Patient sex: M
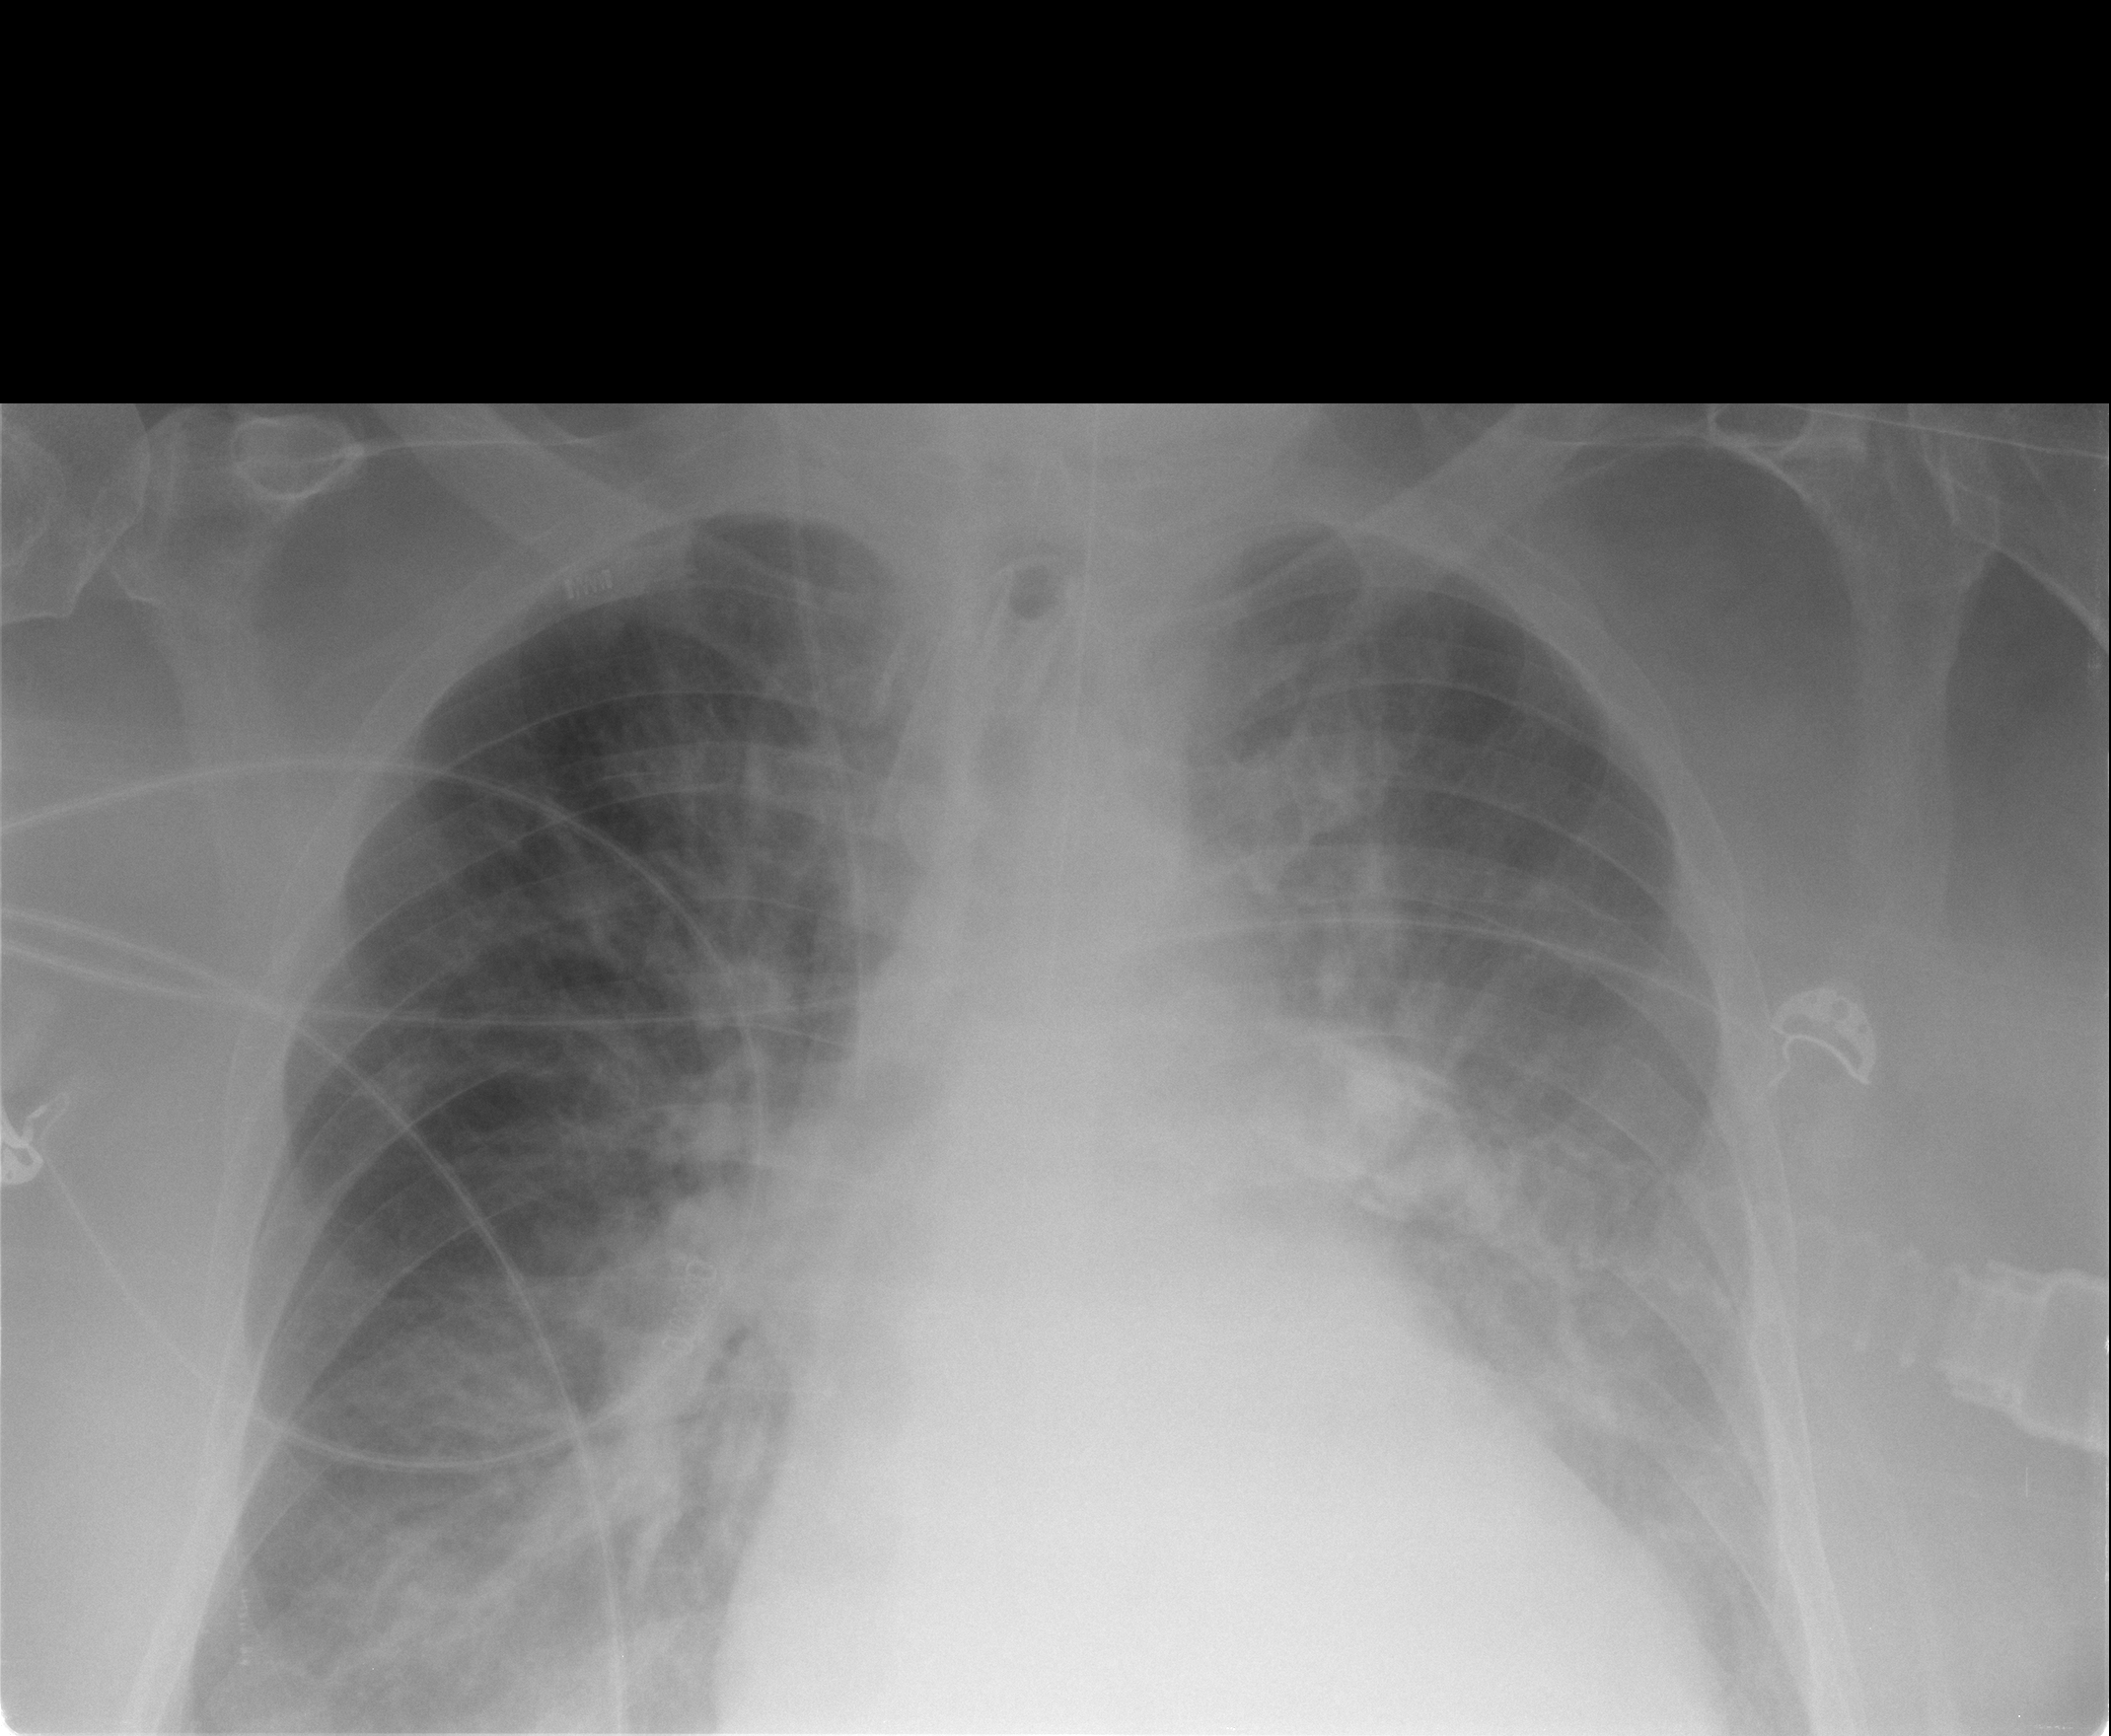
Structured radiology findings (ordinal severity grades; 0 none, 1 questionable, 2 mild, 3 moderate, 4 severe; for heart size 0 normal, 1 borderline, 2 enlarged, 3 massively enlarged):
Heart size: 2
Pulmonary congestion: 2
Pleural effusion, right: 2
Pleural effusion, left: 2
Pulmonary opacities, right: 0
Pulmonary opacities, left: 2
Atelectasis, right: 2
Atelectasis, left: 2